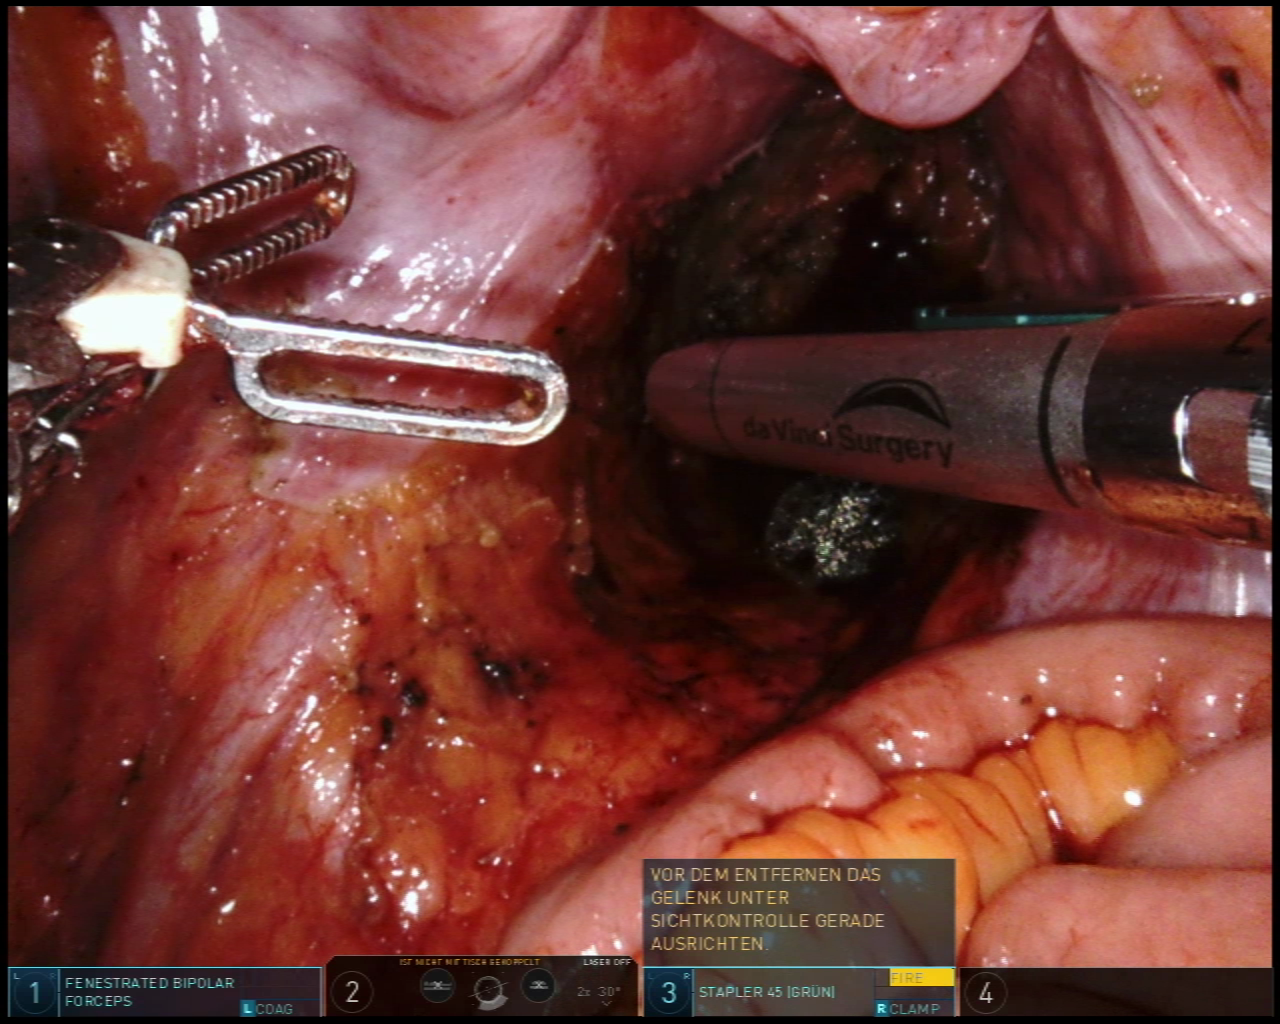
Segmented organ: ureter
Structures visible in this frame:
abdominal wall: yes
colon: no
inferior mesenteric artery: no
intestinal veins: no
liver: no
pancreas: no
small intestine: yes
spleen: no
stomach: no
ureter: yes
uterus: no
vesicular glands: no